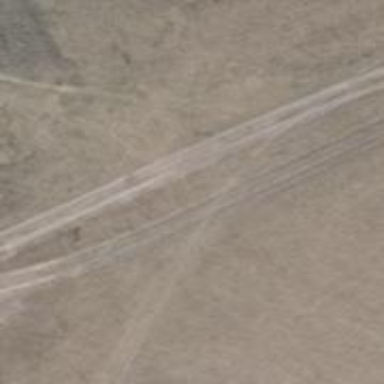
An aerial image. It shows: Track with grade5 tracktype.